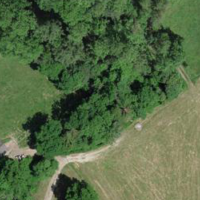
EUNIS habitat code: 52
Species observed at this site:
Galeopsis tetrahit